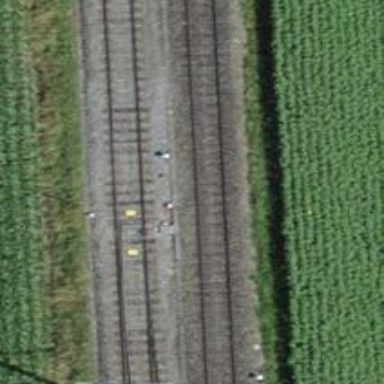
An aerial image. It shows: Railway track with contact line for electrification.